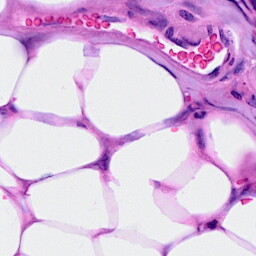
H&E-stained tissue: Breast